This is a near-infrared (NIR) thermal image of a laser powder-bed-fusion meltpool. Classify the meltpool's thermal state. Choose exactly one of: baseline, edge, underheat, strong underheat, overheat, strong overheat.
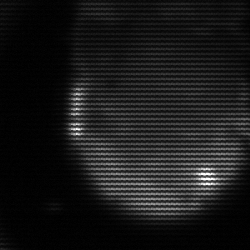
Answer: edge